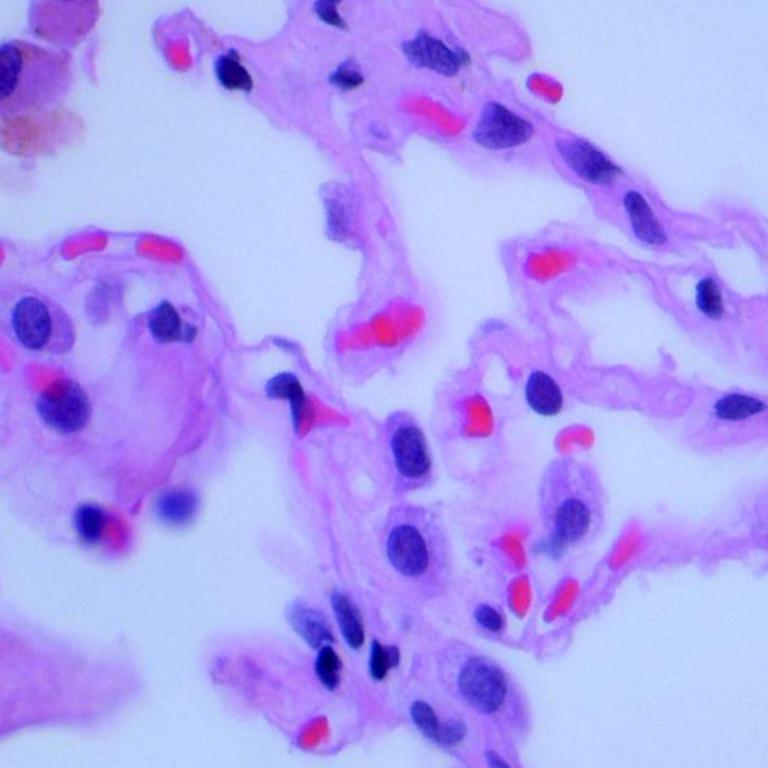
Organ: lung
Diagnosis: benign